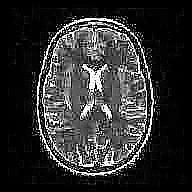
Label: notumor